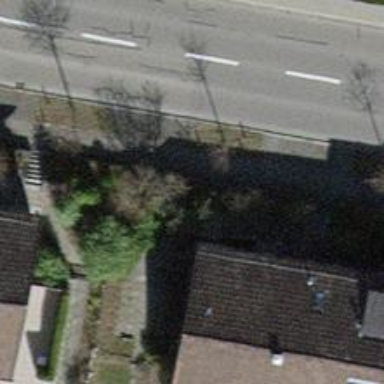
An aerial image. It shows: Semi-detached house with gabled roof.